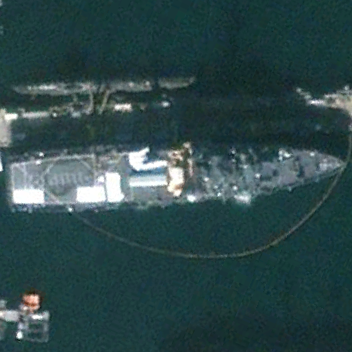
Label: combat